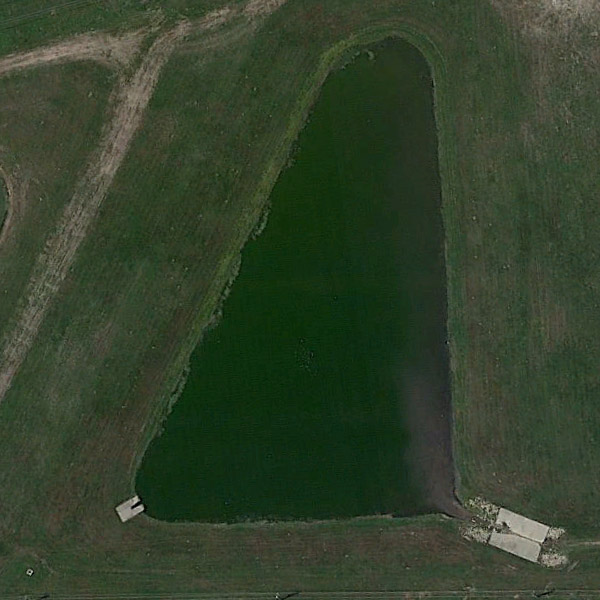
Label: Pond